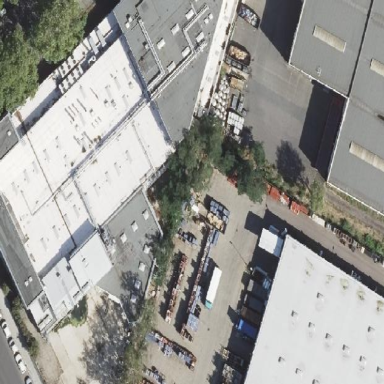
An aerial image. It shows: Commercial building.